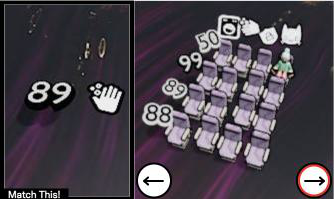
Task: seats
Answer: no